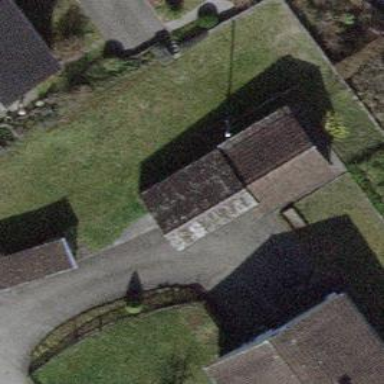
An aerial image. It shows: View of roof of building.